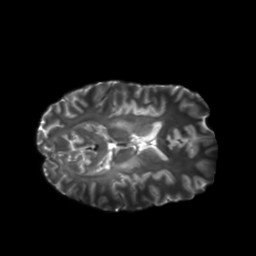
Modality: T2w
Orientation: axial
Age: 23
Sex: female
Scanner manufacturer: siemens
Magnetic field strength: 6.98 T
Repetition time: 7.776 s
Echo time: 0.076 s